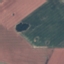
Label: AnnualCrop